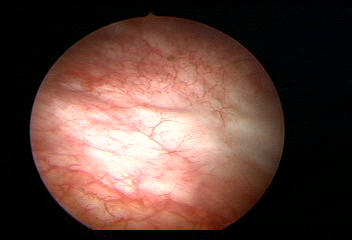
Modality: WLC
Class: Normal mucosa
Bladder cancer association: No